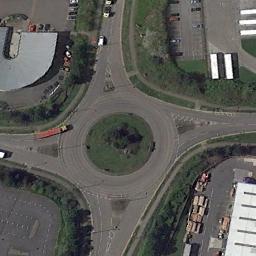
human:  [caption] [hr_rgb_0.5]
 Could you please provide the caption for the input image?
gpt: There are many trees around the roundabout .

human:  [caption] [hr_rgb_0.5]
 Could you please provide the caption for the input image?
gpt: There are several moving vehicles on the road at the roundabout, There are several buildings and some trees and some lawns around the roundabout .

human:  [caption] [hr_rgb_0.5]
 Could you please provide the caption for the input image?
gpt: The roundabout with four exits and entrances is surrounded by some buildings and parking lots and a lawn is in the middle of the roundabout .

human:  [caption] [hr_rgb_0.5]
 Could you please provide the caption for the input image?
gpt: The roundabout is next to buildings and trees .

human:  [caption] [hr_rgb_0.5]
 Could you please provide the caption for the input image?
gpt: There are some buildings near the roundabout .